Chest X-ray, PA view. Patient: 55 years old, sex F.
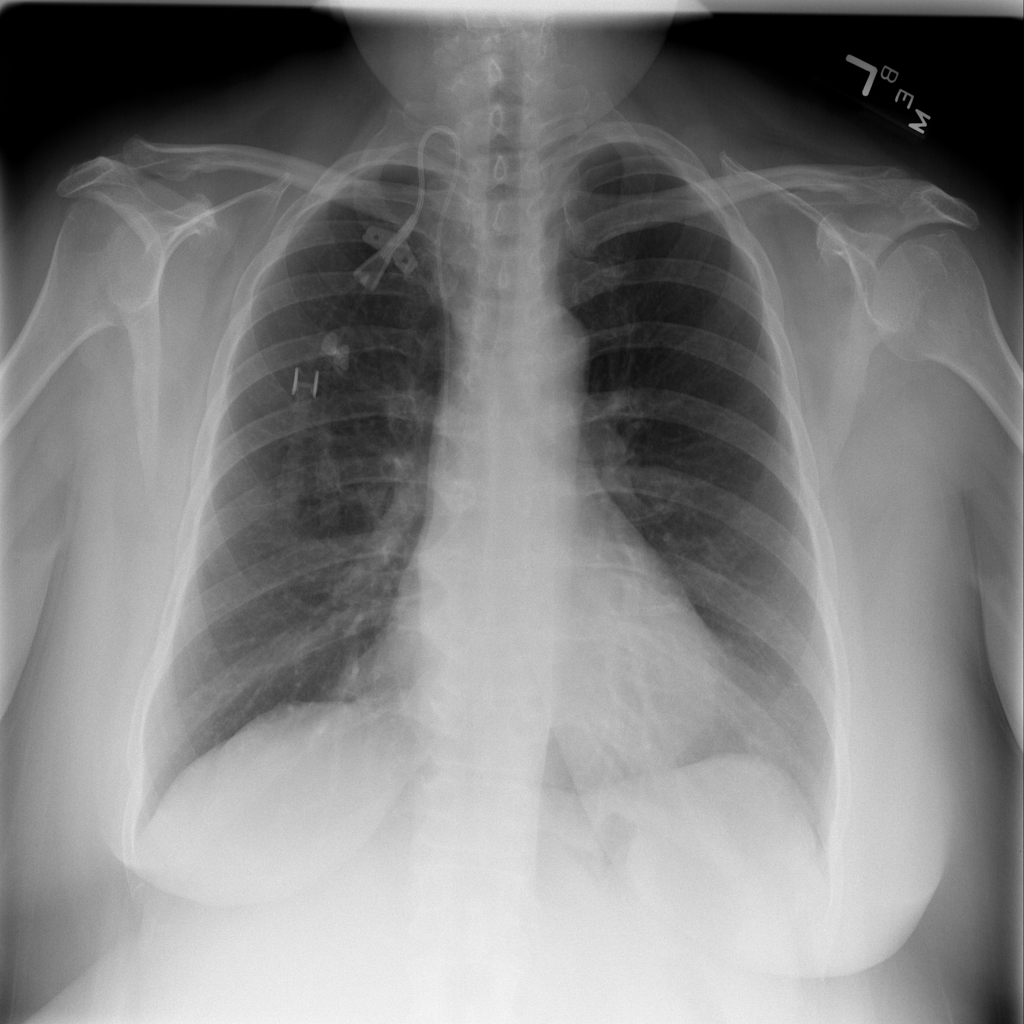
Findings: No Finding